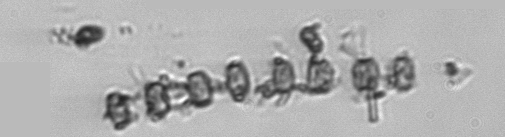
Label: Thalassiosira_TAG_external_detritus